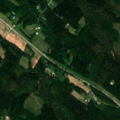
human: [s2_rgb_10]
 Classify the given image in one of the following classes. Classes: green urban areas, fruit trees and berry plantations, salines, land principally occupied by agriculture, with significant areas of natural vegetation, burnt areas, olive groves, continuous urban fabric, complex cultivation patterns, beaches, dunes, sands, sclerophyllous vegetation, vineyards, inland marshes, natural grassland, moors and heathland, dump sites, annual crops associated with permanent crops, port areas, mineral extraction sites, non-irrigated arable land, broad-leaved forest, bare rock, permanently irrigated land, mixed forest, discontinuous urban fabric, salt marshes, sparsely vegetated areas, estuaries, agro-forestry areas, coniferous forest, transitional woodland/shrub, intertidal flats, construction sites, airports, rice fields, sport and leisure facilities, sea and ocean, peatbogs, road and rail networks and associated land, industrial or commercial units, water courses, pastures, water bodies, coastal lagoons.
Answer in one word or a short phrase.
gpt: land principally occupied by agriculture, with significant areas of natural vegetation, broad-leaved forest, mixed forest, transitional woodland/shrub